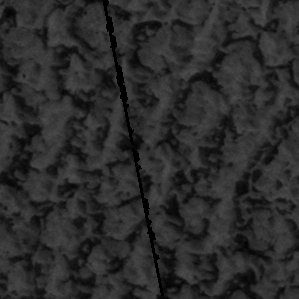
Label: frost